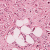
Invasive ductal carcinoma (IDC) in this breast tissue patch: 1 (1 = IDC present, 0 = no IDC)